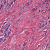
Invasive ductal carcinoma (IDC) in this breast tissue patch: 1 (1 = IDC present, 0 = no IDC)